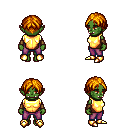
a pixel art fantasy rpg character, female body template, orc, green skin, gold chest armor, magenta pants, dark blonde parted hairstyle, leather bracers, gold boots, four views (front, back, left, right), 2x2 character sprite sheet, small pixel art, hard edges, no anti-aliasing